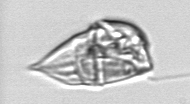
Label: Gyrodinium